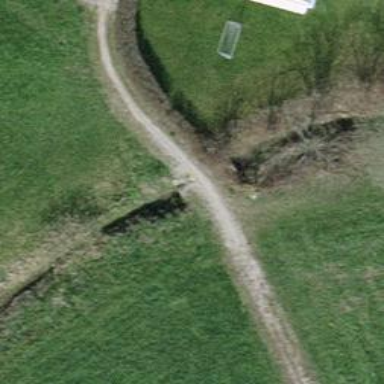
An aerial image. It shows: Dirt track road.